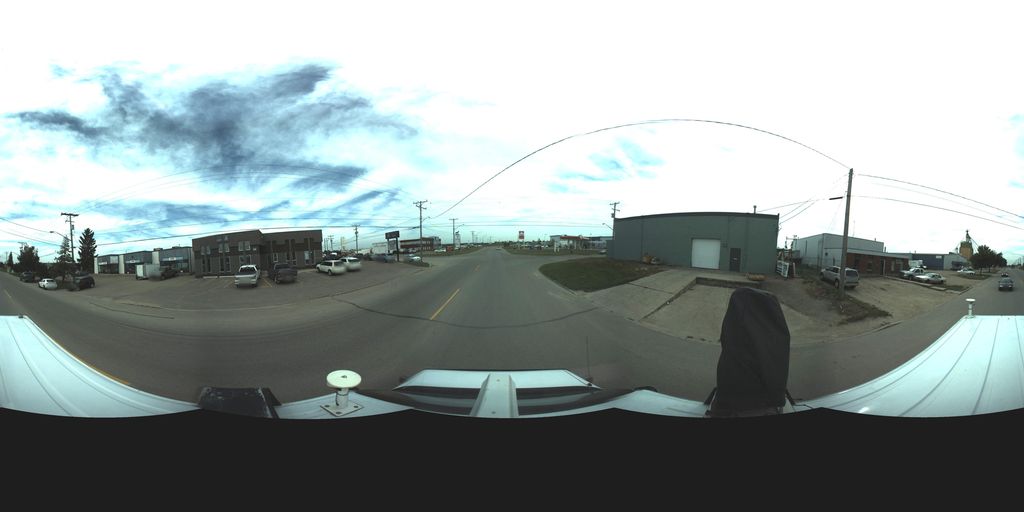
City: saskatoon